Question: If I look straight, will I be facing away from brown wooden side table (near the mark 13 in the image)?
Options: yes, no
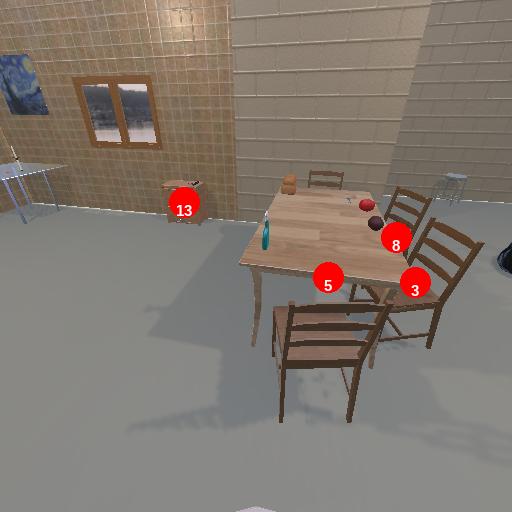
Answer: yes